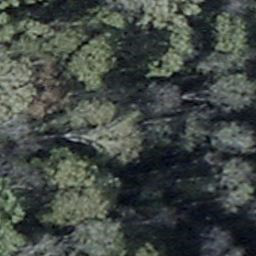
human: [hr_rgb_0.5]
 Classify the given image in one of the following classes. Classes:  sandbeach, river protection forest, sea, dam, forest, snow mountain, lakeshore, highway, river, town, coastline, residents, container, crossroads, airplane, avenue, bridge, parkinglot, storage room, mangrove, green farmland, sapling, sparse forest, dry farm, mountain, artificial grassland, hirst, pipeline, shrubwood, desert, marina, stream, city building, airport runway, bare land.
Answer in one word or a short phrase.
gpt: shrubwood